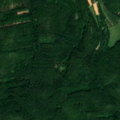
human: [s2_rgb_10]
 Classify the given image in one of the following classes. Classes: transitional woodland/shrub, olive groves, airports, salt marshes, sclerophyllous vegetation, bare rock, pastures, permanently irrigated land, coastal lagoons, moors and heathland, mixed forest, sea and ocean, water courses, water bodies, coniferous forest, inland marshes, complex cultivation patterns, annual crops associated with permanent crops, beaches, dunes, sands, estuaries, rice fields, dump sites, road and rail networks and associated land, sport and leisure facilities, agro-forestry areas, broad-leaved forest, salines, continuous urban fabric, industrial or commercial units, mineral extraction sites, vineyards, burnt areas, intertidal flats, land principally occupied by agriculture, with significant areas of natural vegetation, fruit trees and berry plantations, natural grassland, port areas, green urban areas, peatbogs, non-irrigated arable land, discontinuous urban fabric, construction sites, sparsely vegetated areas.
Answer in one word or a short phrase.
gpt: non-irrigated arable land, broad-leaved forest, mixed forest